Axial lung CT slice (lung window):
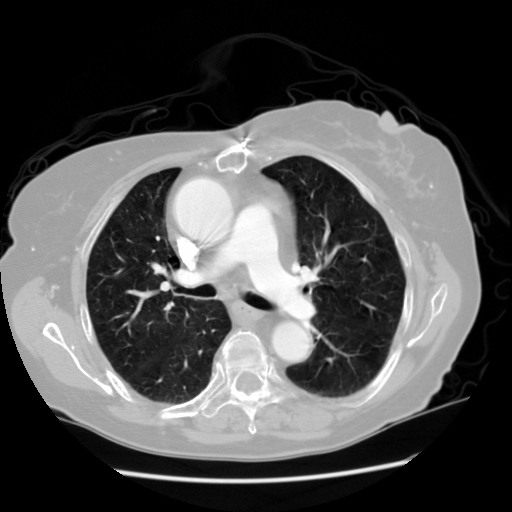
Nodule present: no